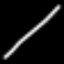
Label: line